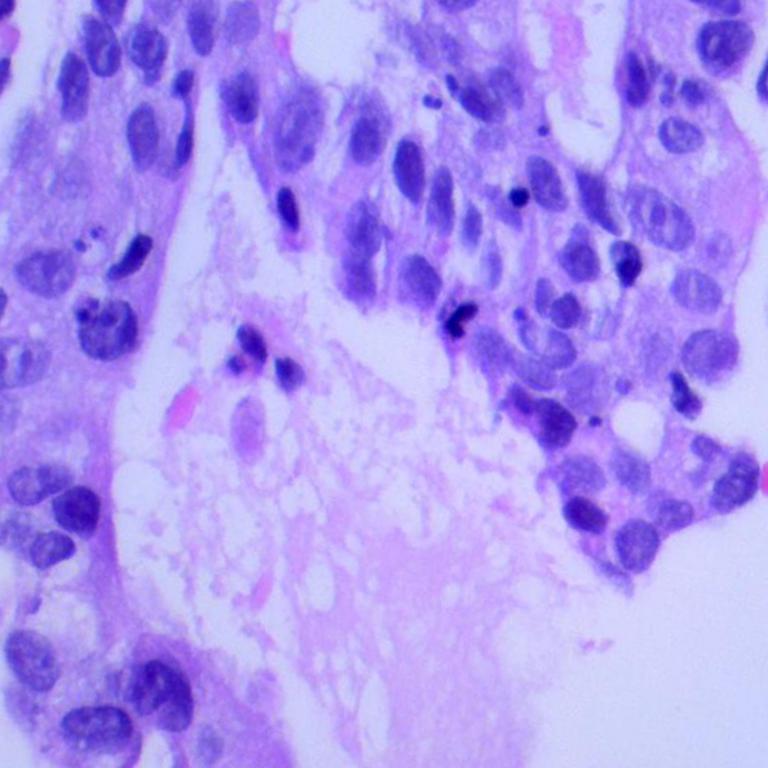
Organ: lung
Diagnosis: adenocarcinomas